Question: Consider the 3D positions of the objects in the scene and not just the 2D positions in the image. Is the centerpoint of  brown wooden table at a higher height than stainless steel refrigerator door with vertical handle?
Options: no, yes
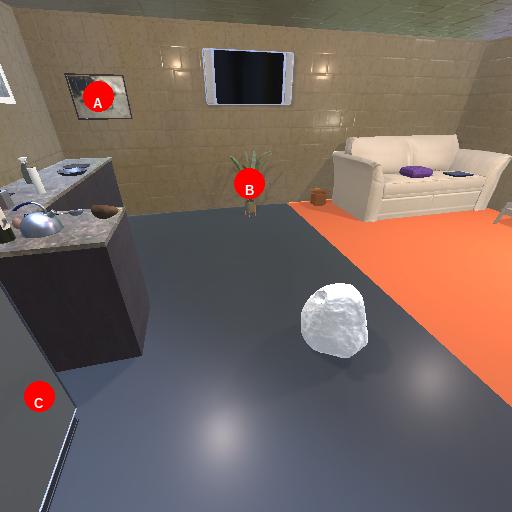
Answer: no